Question: I have a custom 'ListView' where I need to show Available shift in Green 'Color' and Unavailable shift in Red. I made a custom adapter in it's 'getView()' I am trying to check the value and change the color.
'''
public View getView(int position, View convertView, ViewGroup parent) {
View v = convertView;
if(v==null){
v = inflater.inflate(R.layout.simplerow, null);
}
ViewHolder holder = null;
if(convertView == null) {
holder = new ViewHolder();
convertView = inflater.inflate(R.layout.simplerow, null);
holder.textView1 = (TextView) convertView.findViewById(R.id.rowTextView1);
holder.textView2 = (TextView) convertView.findViewById(R.id.rowTextView2);
convertView.setTag(holder);
} else {
holder = (ViewHolder) convertView.getTag();
}
if(objects.get(position).getprop1().equalsIgnoreCase("Shift -3")) {
((RelativeLayout)convertView.findViewById(R.id.RelativeLayoutSingleRow)).setBackgroundResource(R.drawable.red_bg);
}
holder.textView1.setText(objects.get(position).getprop1());
holder.textView2.setText(objects.get(position).getprop2());
return convertView;
}
'''

And whenever I am scrolling color are showing in some other value too.
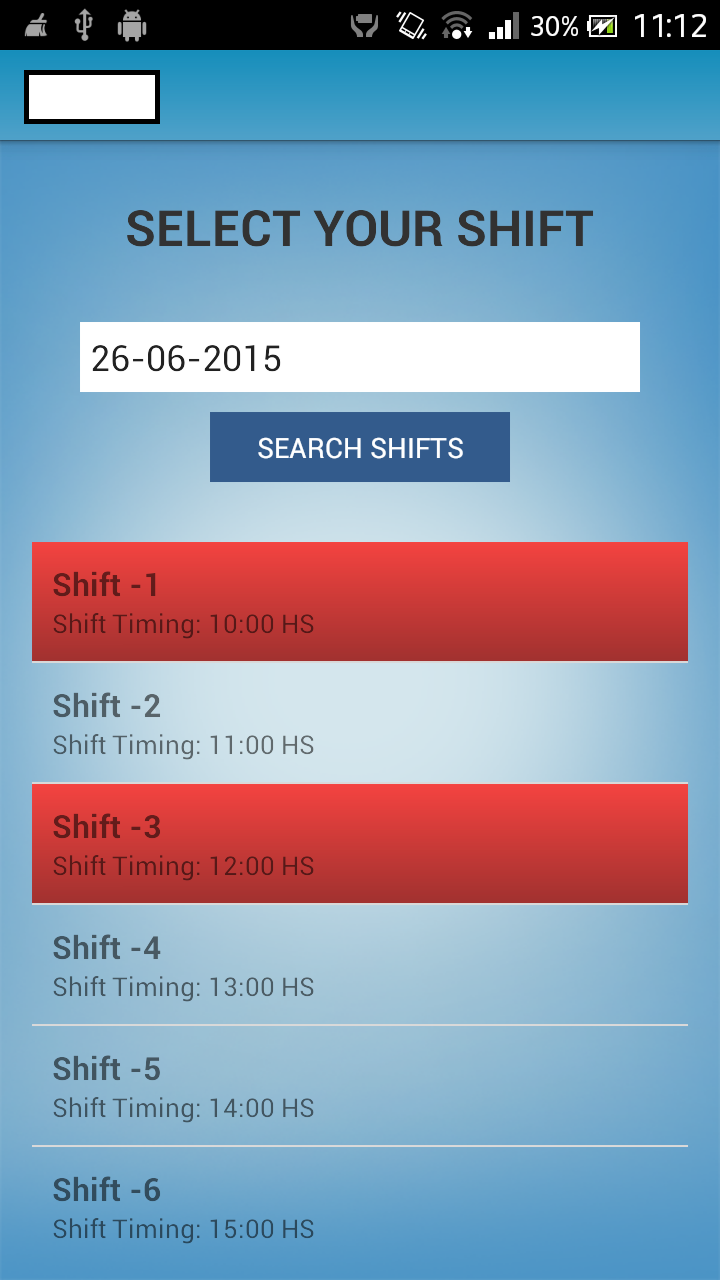
Answer: Replace you 'getView()' by
'''
public View getView(int position, View convertView, ViewGroup parent) {
ViewHolder holder = null;
if(convertView == null) {
holder = new ViewHolder();
convertView = inflater.inflate(R.layout.simplerow, null);
holder.textView1 = (TextView) convertView.findViewById(R.id.rowTextView1);
holder.textView2 = (TextView) convertView.findViewById(R.id.rowTextView2);
convertView.setTag(holder);
} else {
holder = (ViewHolder) convertView.getTag();
}
/**
* here check your condtion like this and set color to background no need of for loop
***/
if(objects.get(position).getprop1().equalsIgnoreCase("Shift -3")) {
((RelativeLayout)convertView.findViewById(R.id.RelativeLayoutSingleRow)).setBackgroundResource(R.drawable.red_bg);
}else
{
// set normal color here
}
holder.textView1.setText(objects.get(position).getprop1());
holder.textView2.setText(objects.get(position).getprop2());
return convertView;
}
'''